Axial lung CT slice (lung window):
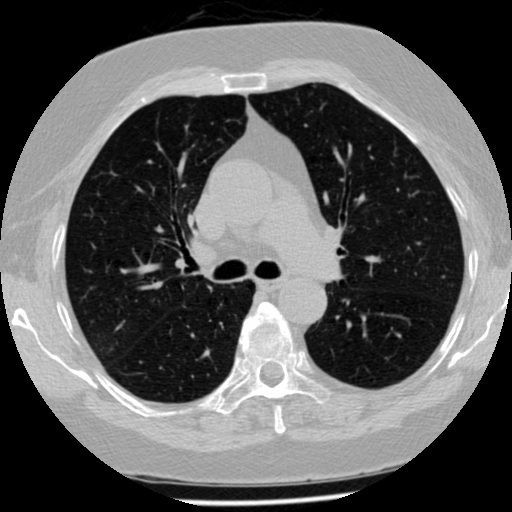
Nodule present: no